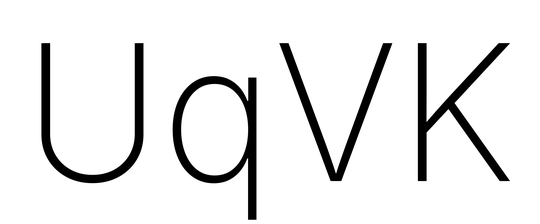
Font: Inter_ExtraLight